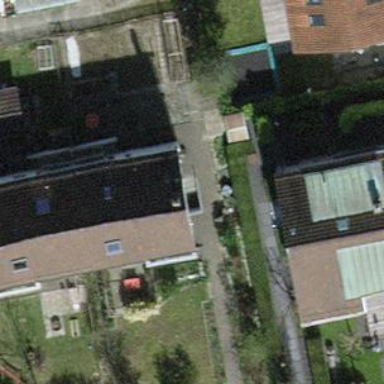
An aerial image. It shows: Simple house.